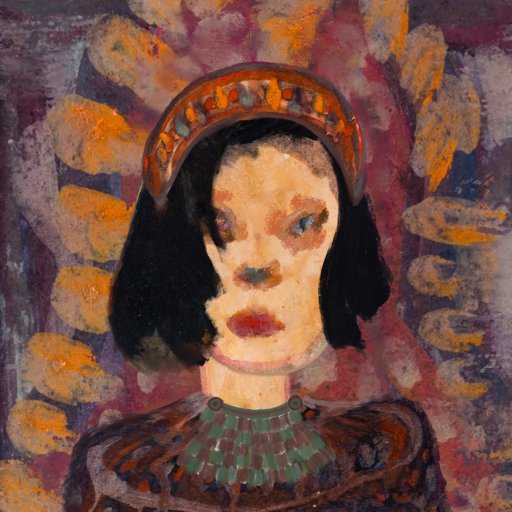
Background: Doll, Head And Neck Front: Childish, Face Front: Boggyland, Bust: Hypocrite, Hair Front: Mosgoul, Head Accessory: Hypocrite, Second Necklace: After_Raid, Necklace: Blank, Baby: Blank